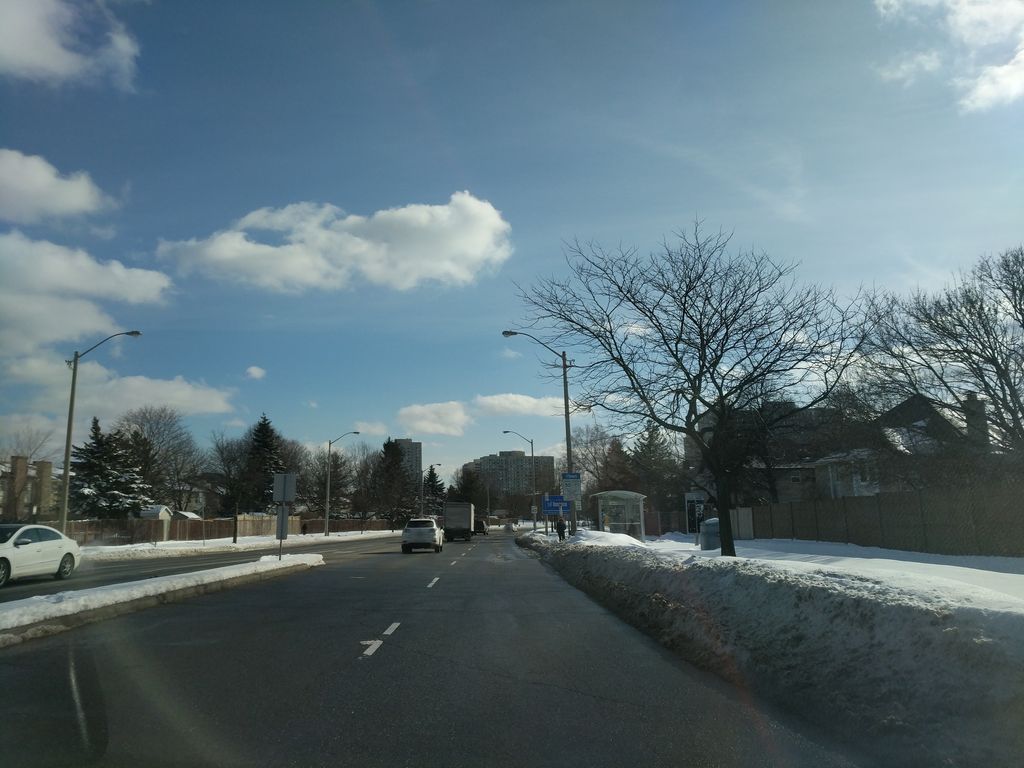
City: toronto